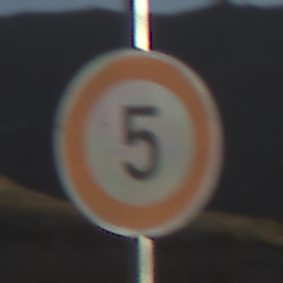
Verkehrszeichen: Geschwindigkeit5
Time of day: SunriseSunset
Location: Outdoor (Nature)
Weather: Clear
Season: NotSpecified
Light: Natural